Question:
Please check the above screenshot for a better understanding of my problem.
The app module of another app that I was working on showed
up in my current app and I'm not sure how to get rid of it.
Both apps were created using flutter and I had opened the Android folder to
build the apk but whenever I'm doing this the first error I'm getting
is,
'Project 'firebase_auth' not found in root project 'android'.'
'firebase_auth' is used in the previous application and not current one
and it is forcing me to add all the same dependencies.
Even after I've done that it doesn't even recognize my current app module and only runs the previous app
I changed the directory of my previous app and now it seems to be searching for it, I'm getting this error:
'The specified project directory 'C:\Users\thear\FlutterProjects\xxxxx\android' does not exist.'
That is the old directory of my previous app
Changing the directory and detaching the Gradle project of the previous app helps but I still don't understand why my project is looking for the previous project, what is connecting the two.
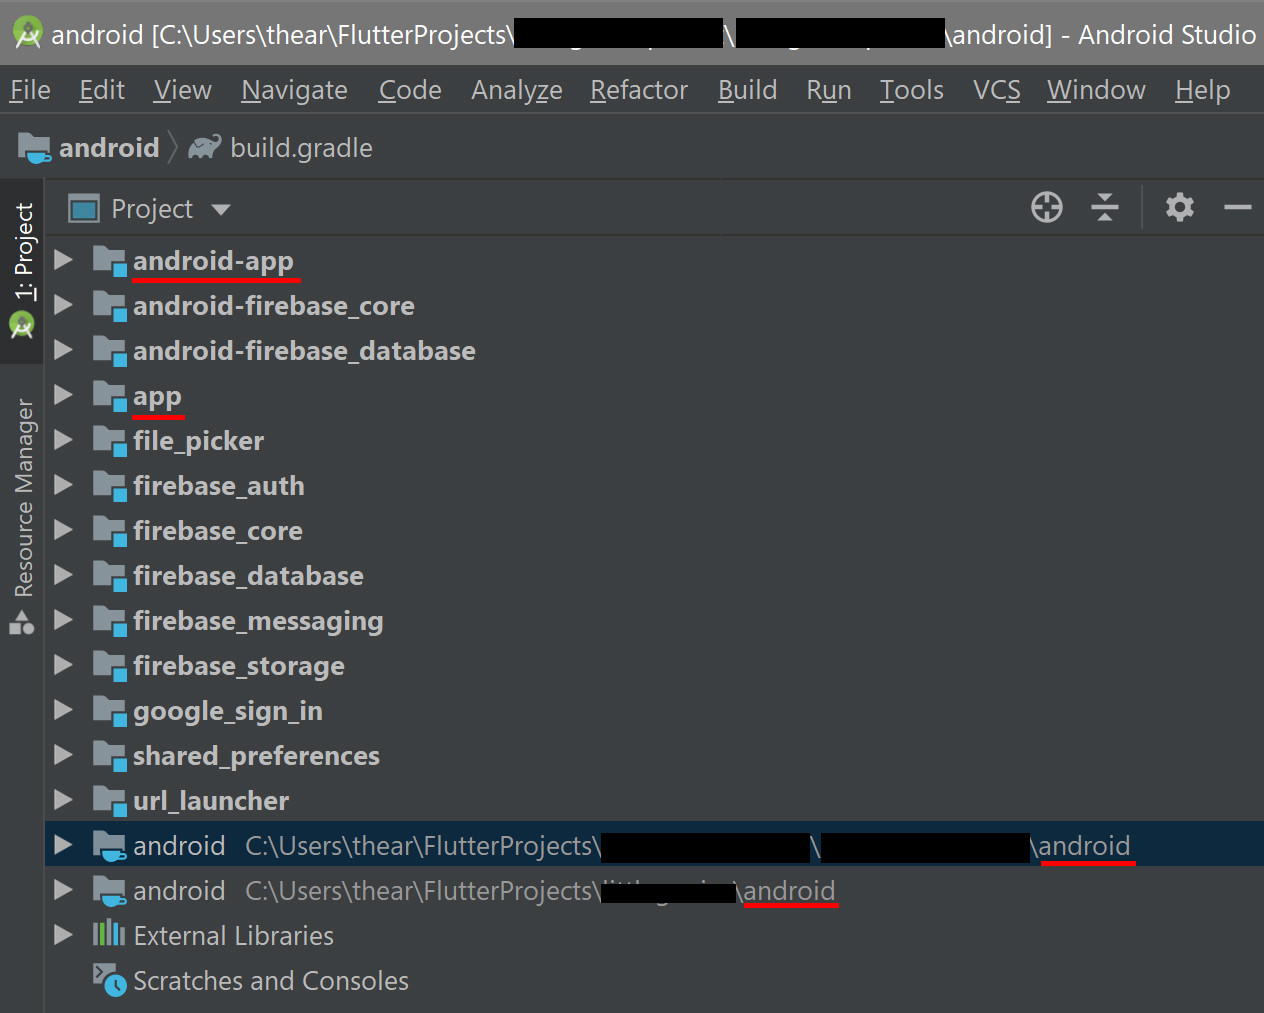
Answer: The easiest solution for this is to:
1. Close the project
2. Go to the $project_folderndroid\.idea folder
3. Delete modules.xml and workspace.xml files
4. Open the android folder again in Android Studio, the modules loads correctly.
I am not sure why this happens but deleting those configuration files solved my problems with the wrong modules loading.